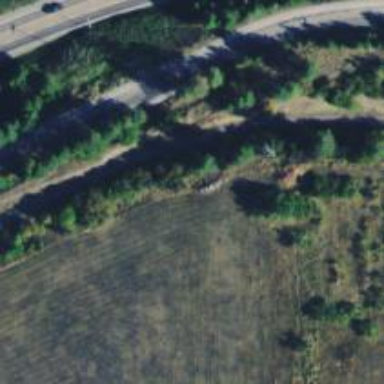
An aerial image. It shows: Abandoned railway in the form of cycleway.